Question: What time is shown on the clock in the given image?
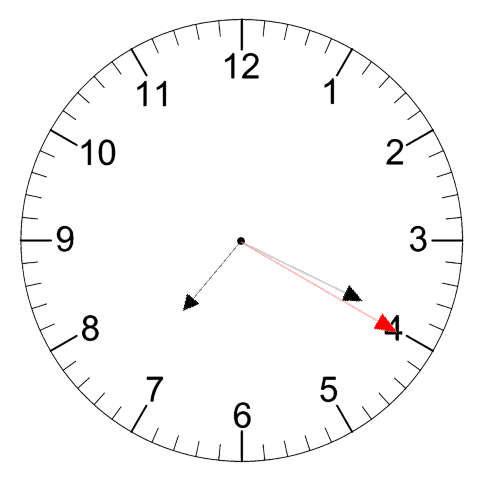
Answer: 07:19:20